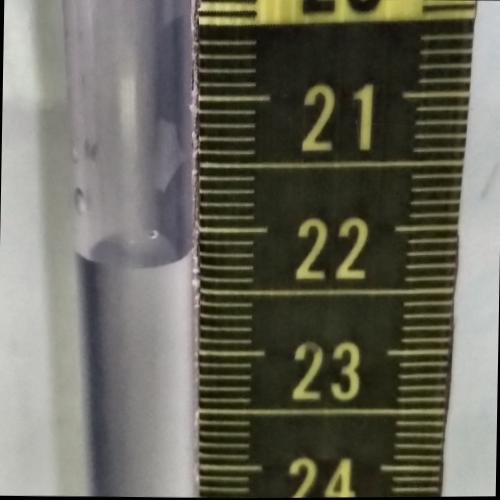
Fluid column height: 22.2 cm